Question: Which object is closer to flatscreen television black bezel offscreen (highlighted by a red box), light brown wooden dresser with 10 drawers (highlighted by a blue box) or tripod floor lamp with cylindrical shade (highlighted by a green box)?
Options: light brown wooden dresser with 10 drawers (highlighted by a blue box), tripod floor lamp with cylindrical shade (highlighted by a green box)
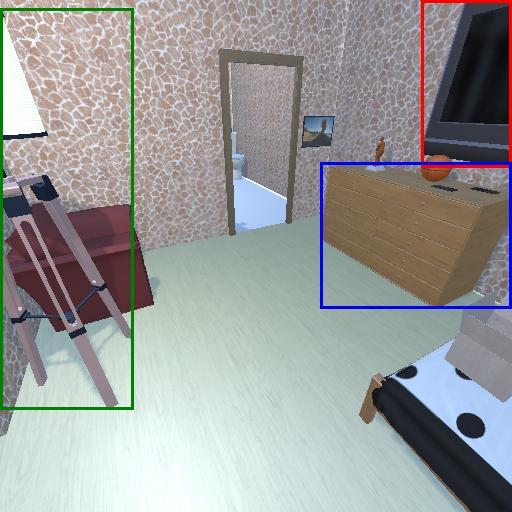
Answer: light brown wooden dresser with 10 drawers (highlighted by a blue box)